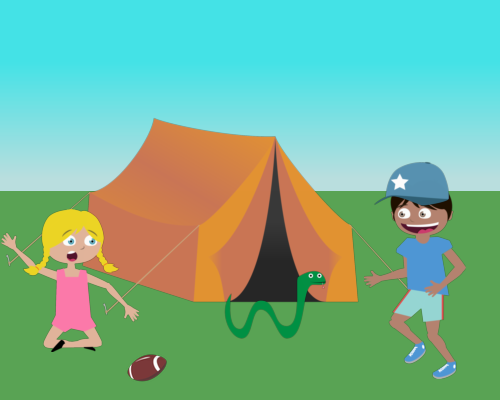
front left is a kneeling woman waving her hand  in front of her is a football  in the center is a tent with a snake in front of it  to the right is a happy boy wearing a blue star hat